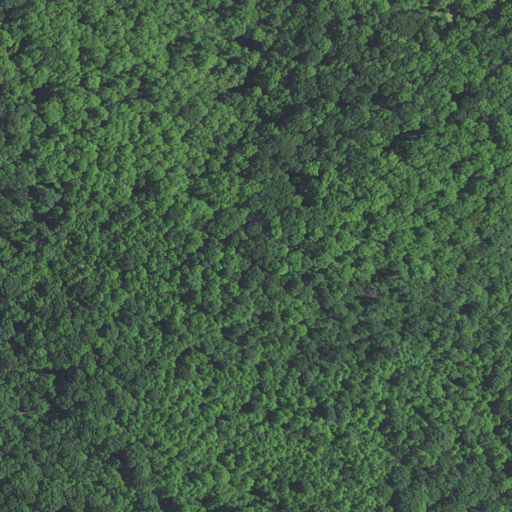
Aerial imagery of mountain in North Carolina named Gobblers Knob containing deciduous forest, grassland, and mixed forest